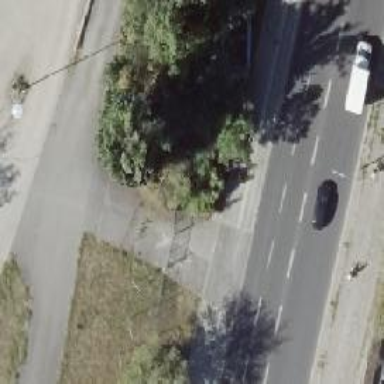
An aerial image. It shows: Abandoned railway spur that is of historic significance.